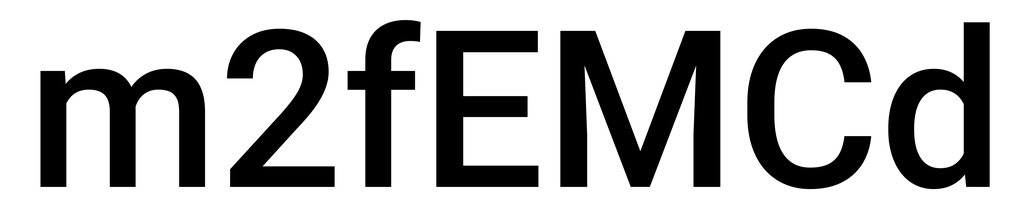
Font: Roboto_Medium